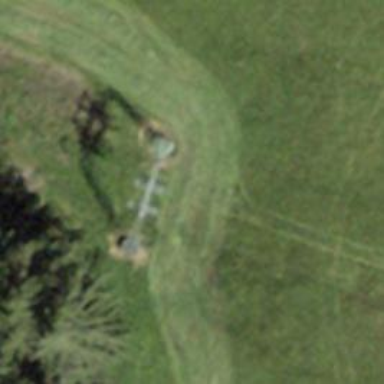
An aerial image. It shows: Pylon used for aerialway.